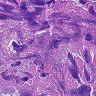
Metastatic tissue present: yes